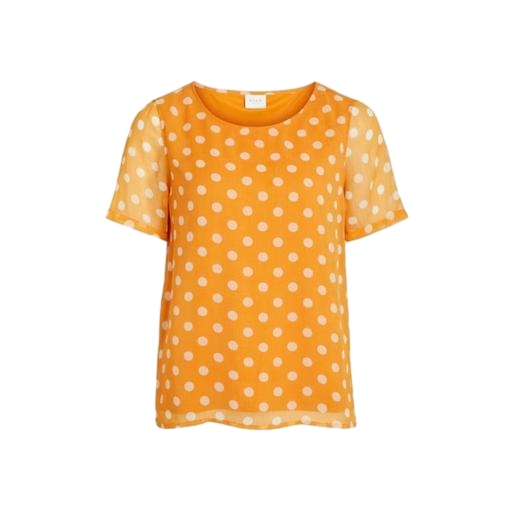
polka-dot blouse, dot t-shirt, multicolor polka-dot t-shirt, white background